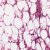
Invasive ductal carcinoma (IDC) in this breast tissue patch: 0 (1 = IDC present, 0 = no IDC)